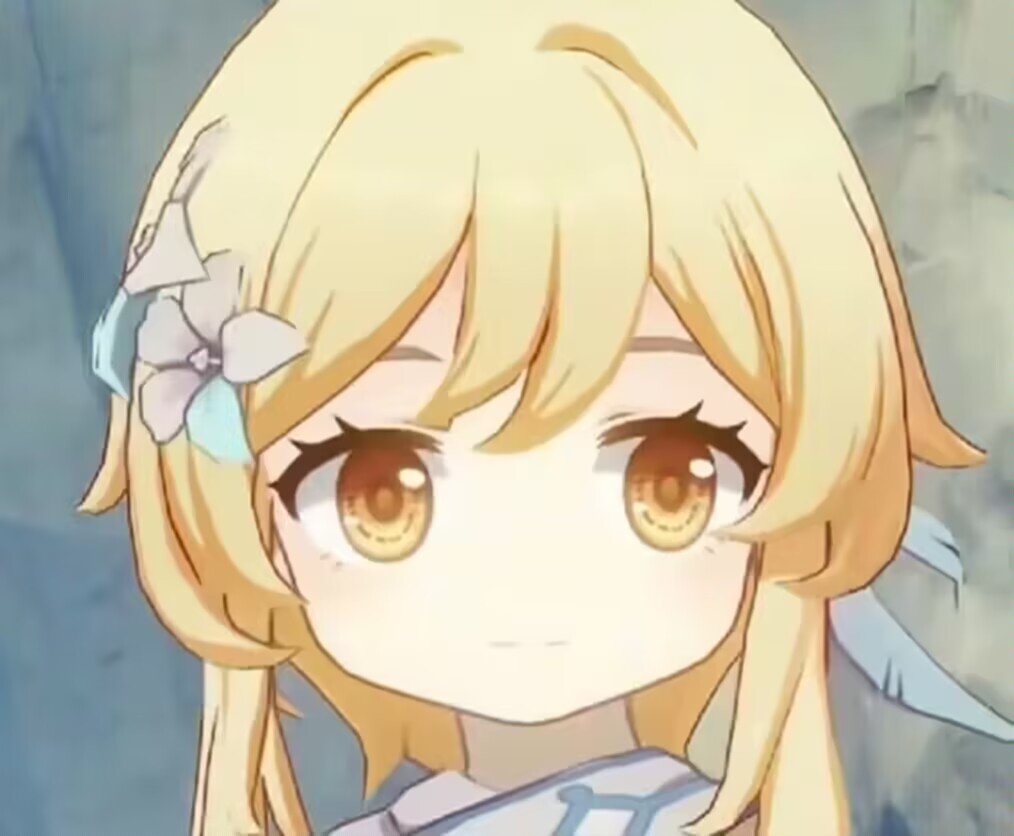
Label: anime